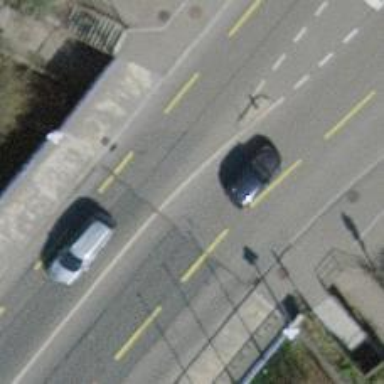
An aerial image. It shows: Primary highway bridge with asphalt surface. There is lane for cyclists on the left and shared bus lane on the right.